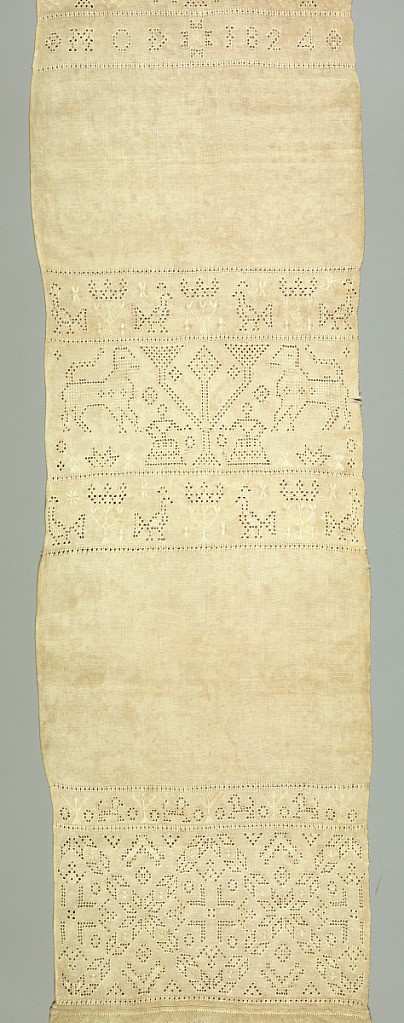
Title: Towel
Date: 1824
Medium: linen Technique: withdrawn element with darned motifs; macramé
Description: Long vertical towel of undyed linen with three broad bands of embroidery and drawn work in white linen thread in symmetrical designs. Motifs include: horsemen, floral forms, initials "M.O.D." and 1824, lion and a female figure, and geometrical diaper pattern. Deep macramé border at lower end hand stitched onto linen strip. One plain cloth selvage.